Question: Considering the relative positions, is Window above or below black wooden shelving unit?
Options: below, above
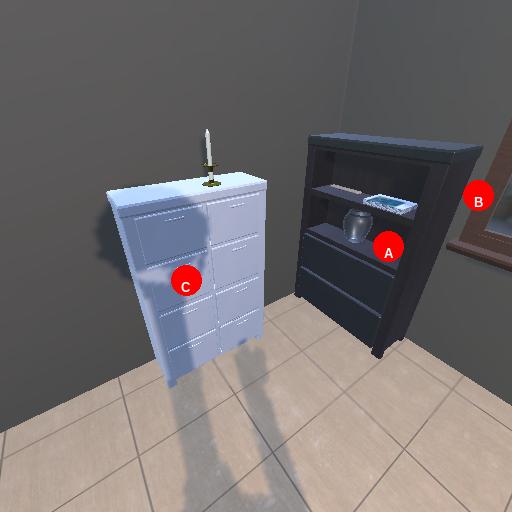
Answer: below